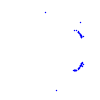
Particle: proton